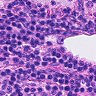
Metastatic tissue present: no